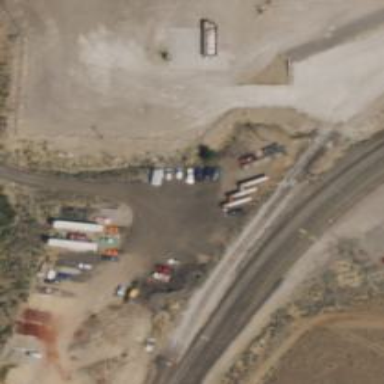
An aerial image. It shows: Rail spur service.